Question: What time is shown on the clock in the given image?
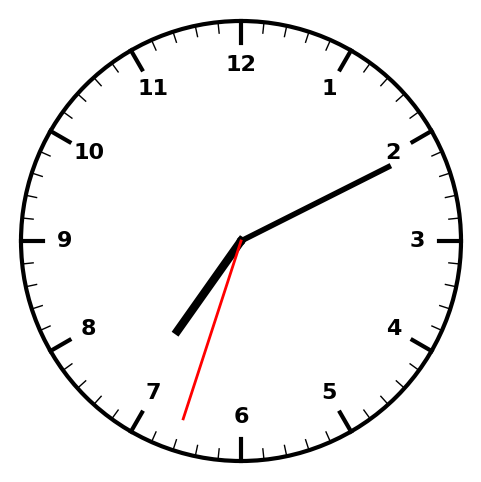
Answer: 07:10:33